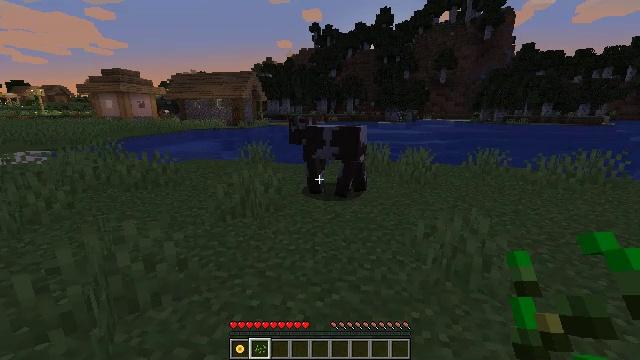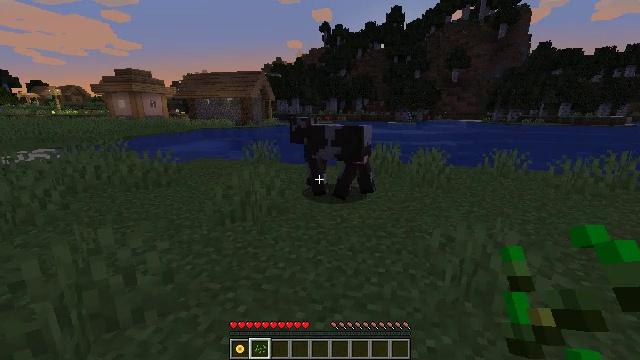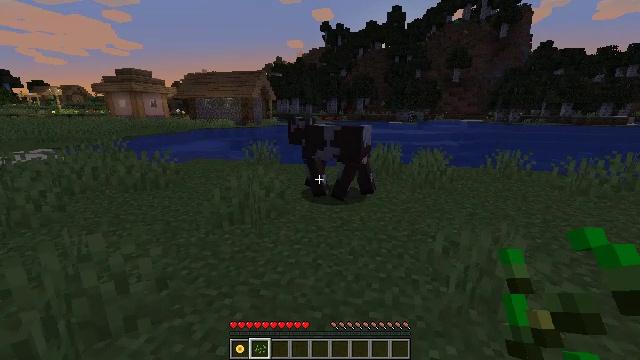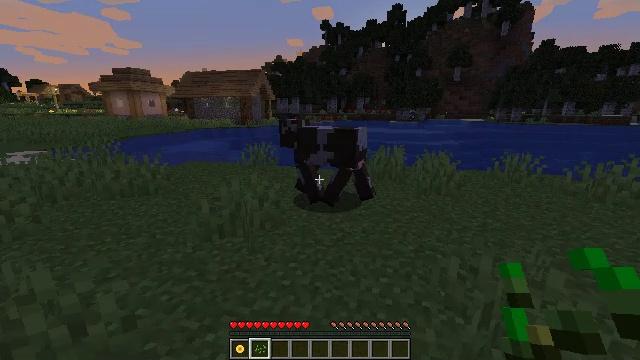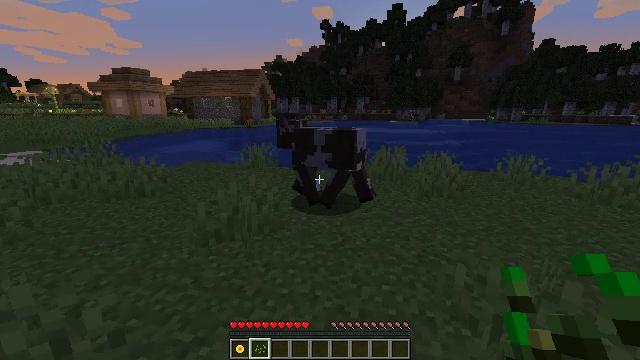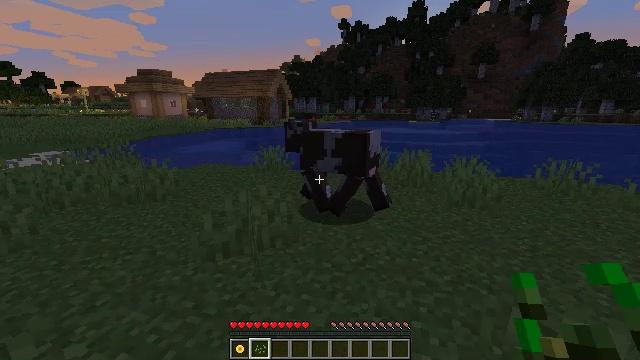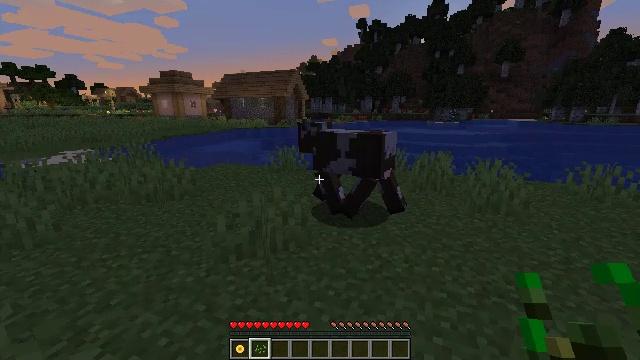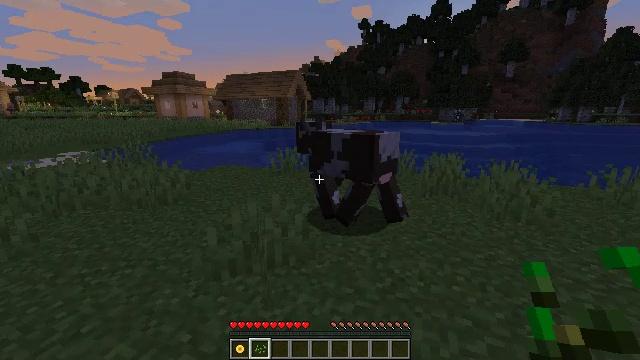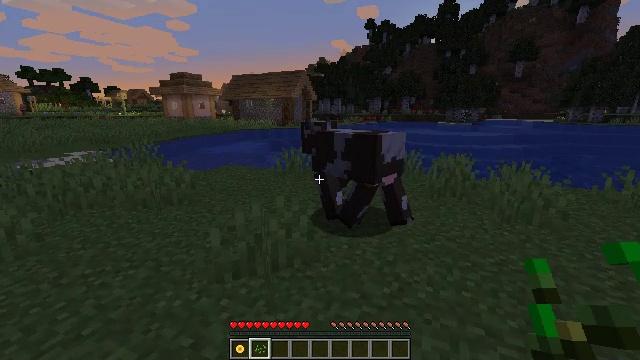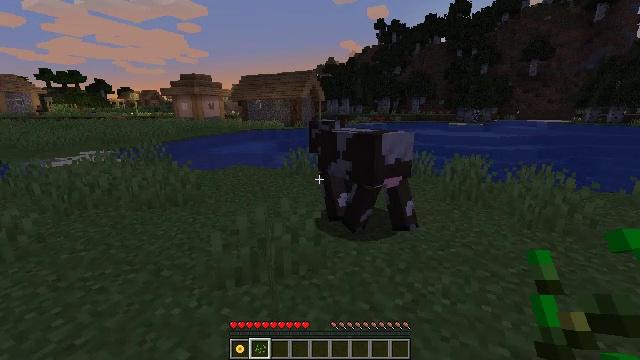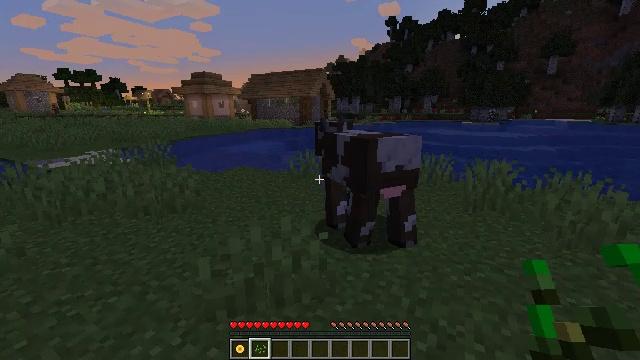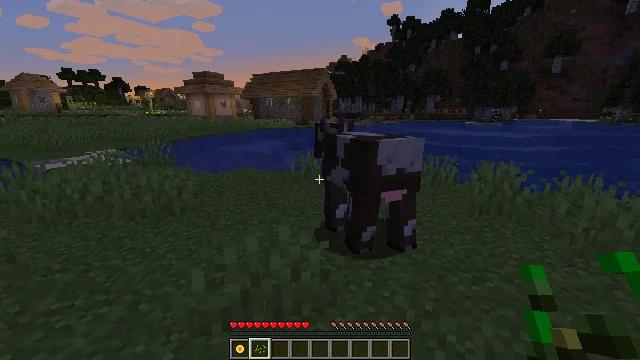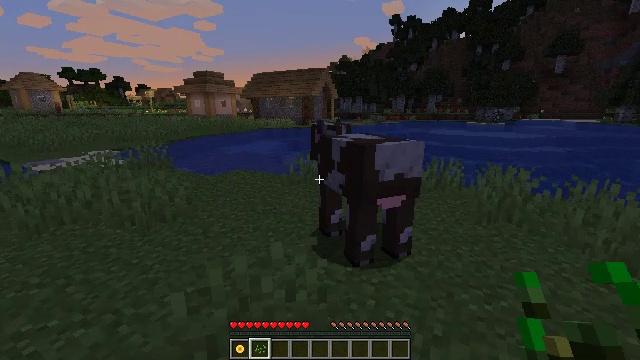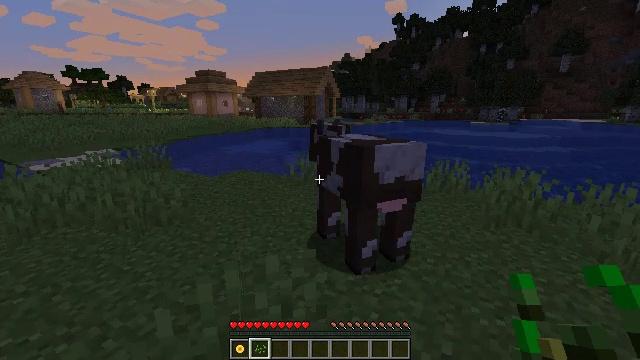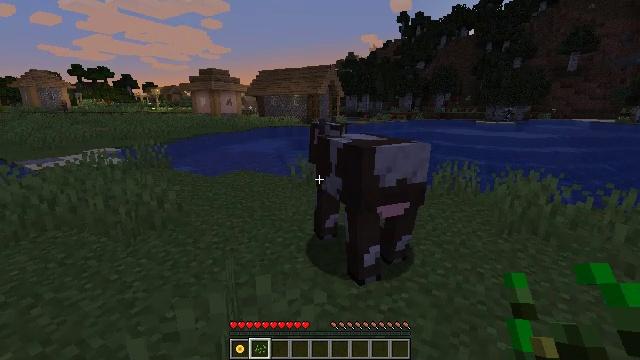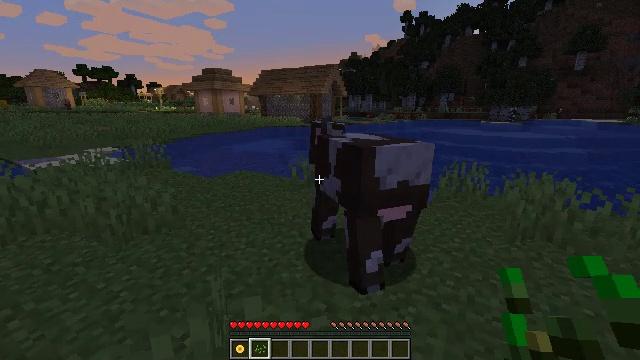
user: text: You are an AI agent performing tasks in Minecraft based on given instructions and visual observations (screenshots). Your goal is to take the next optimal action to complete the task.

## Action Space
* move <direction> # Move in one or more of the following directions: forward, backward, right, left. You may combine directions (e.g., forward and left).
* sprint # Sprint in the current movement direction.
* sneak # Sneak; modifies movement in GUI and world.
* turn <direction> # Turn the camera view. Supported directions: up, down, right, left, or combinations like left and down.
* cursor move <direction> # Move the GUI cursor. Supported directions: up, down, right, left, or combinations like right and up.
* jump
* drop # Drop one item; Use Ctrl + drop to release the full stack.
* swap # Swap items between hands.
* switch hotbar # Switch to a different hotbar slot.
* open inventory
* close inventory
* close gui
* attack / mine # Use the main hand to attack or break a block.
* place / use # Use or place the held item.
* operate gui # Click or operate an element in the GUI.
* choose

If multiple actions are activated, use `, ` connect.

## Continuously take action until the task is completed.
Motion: motion action
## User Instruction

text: Hunt animals.
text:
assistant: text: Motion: move forward, turn left
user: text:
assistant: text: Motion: move forward
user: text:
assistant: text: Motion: move forward
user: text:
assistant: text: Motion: move forward
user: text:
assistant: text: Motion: move forward, turn left
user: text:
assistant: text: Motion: move forward, turn left
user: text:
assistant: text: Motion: move forward
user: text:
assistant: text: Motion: move forward, turn left
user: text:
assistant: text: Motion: move forward, turn left
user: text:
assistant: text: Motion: move forward, turn left
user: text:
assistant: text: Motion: move forward
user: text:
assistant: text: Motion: move forward
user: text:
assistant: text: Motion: move forward
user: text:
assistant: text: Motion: move forward
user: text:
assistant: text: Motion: move forward
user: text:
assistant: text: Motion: move forward
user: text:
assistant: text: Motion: move forward, attack / mine
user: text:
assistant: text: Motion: move forward, attack / mine
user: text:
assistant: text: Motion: move forward, turn right, attack / mine
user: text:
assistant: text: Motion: move forward, turn right
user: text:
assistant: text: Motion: move forward, attack / mine
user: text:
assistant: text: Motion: attack / mine
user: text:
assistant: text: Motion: attack / mine
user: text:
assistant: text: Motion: move forward
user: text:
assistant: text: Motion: move forward, attack / mine
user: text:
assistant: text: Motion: move forward, attack / mine
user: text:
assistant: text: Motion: move forward, attack / mine
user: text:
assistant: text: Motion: move forward
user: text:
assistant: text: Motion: turn down, attack / mine
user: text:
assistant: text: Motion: move forward, turn right, attack / mine